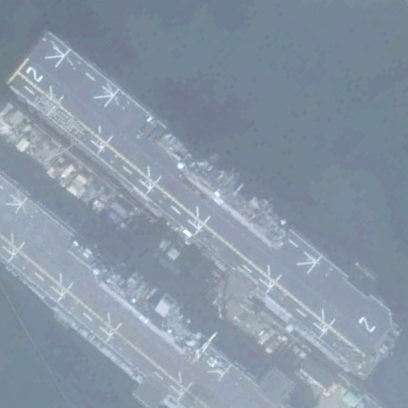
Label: assault